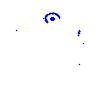
Particle: electron